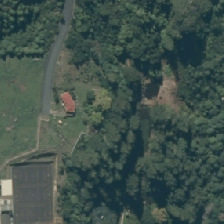
Land cover: urban_parkland